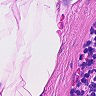
Metastatic tissue present: no